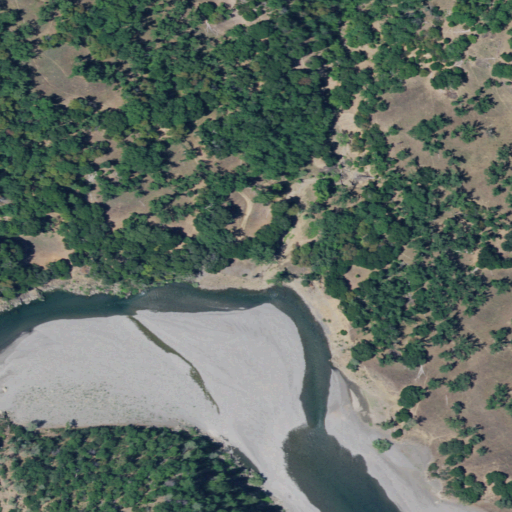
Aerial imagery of valley in California named Kelly Canyon containing shrub, evergreen forest, mixed forest, open water, barren land, deciduous forest, and herbaceous wetlands